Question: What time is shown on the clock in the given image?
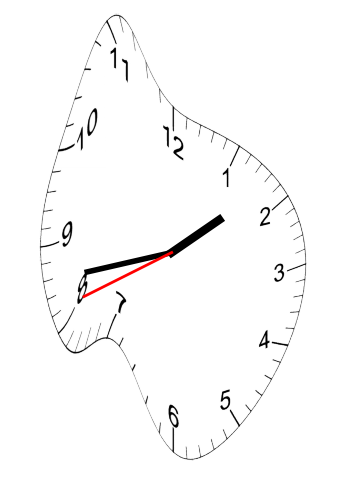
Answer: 01:42:41